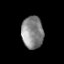
Tissue: prostate
Cell type: T cells
Senescence score: 0.3454
Nuclear area (px): 682
Mean DAPI intensity: 136.07